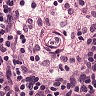
Metastatic tissue present: no